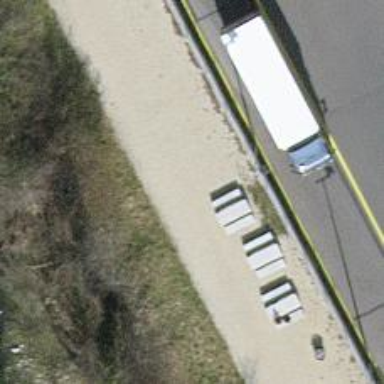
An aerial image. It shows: Picnic table located in leisure land area.